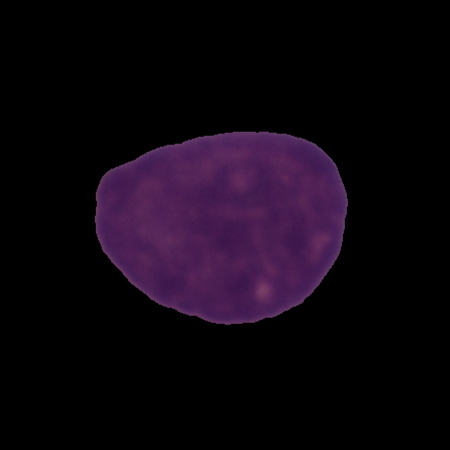
Label: healthy